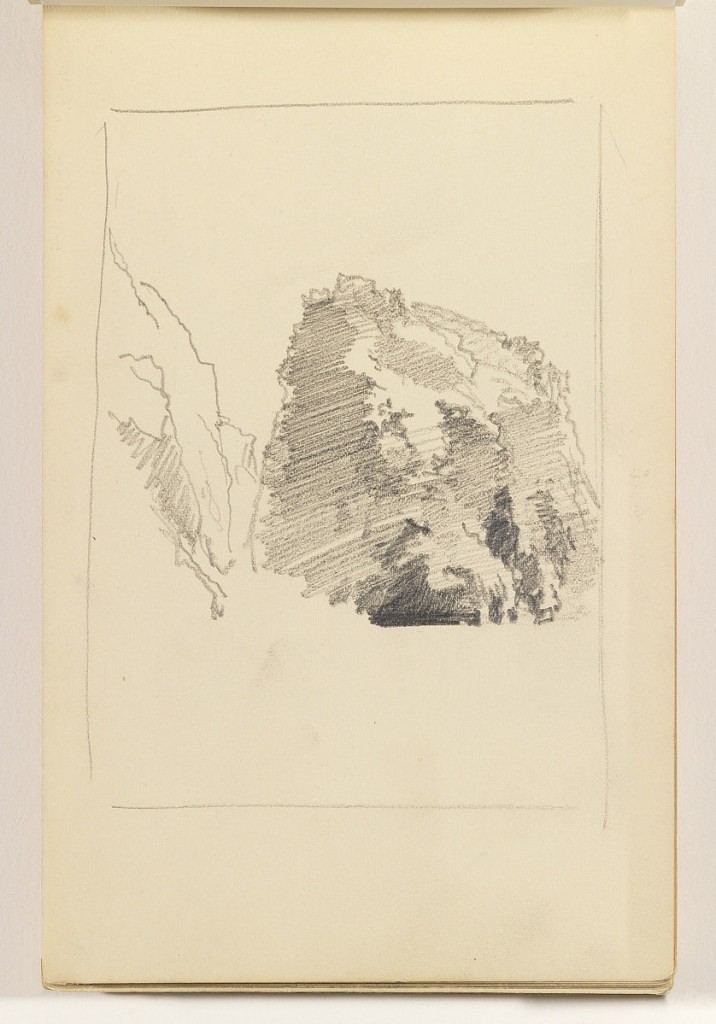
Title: Unfinished Cliff Study
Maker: William Trost Richards, American, 1833–1905
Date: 1885–90
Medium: Graphite on cream wove paper, bound
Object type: Sketchbook folio
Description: Unfinished study of two cliffs, one at left and one at right.